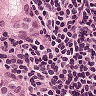
Metastatic tissue present: yes